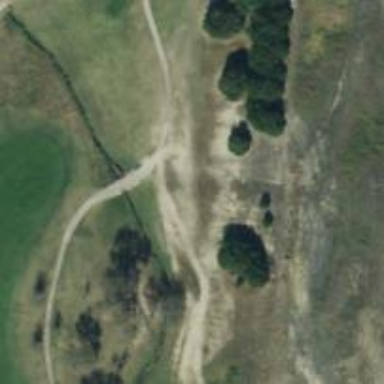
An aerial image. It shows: Path bridge with view of golf course.